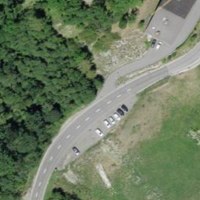
EUNIS habitat code: 52
Species observed at this site:
Aquila chrysaetos